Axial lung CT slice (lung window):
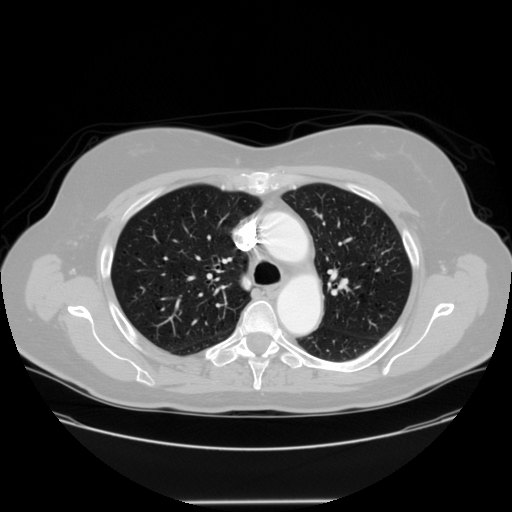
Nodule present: no